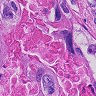
Metastatic tissue present: yes